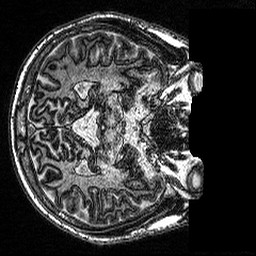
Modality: MP2RAGE
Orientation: axial
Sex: male
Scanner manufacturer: siemens
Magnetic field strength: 3 T
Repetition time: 5 s
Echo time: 0.00292 s